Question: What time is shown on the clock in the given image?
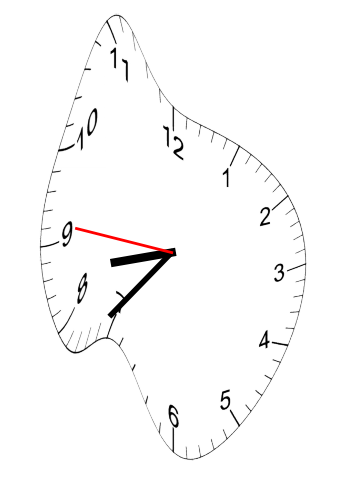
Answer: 08:36:46